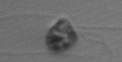
Label: flagellate_morphotype1